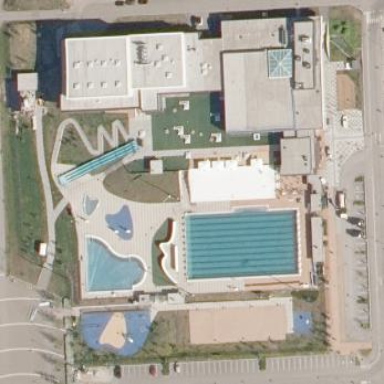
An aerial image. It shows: Sports centre specializing in swimming activities located in leisure land area.